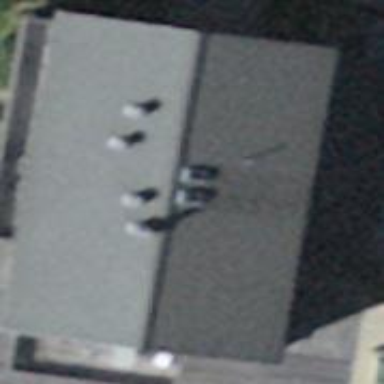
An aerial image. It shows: Building with tiled roof.